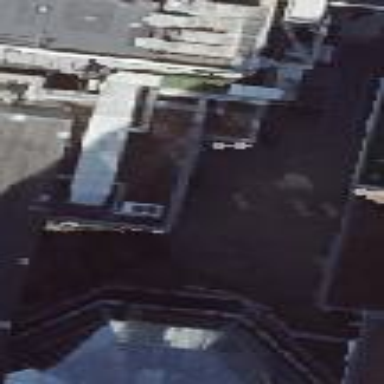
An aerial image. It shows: Part of building.